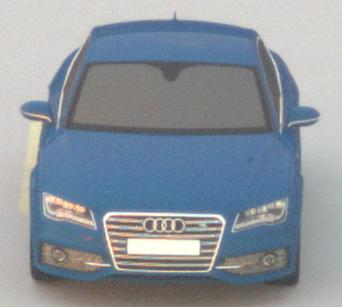
Make: Audi
Model: S7 Sportback cod
Detailed model: S7 (4G) Sportback
Model produced from: 2012/06
Model produced until: 2014/05
Doors: 5
Color: blue
Road condition: dry road
Daytime: sunrise or sunset
Contrast: medium contrast